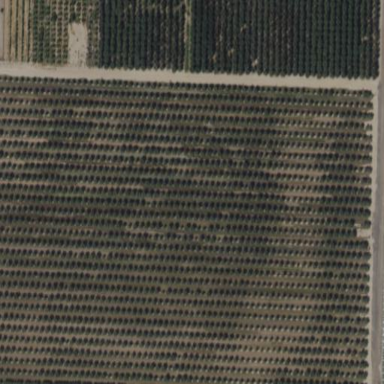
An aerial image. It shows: Orchard.